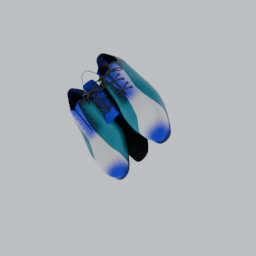
Label: people